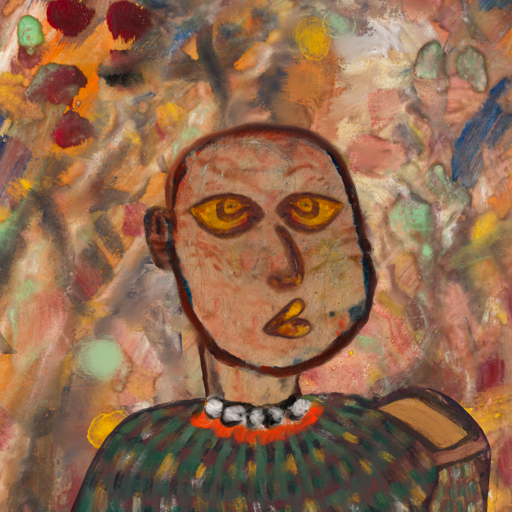
Background: Mother_And_Son_Mother, Head And Neck Side: Orphan, Face Side: Comrade, Bust: After_Raid, Hair Side: Blank, Head Accessory: Blank, Second Necklace: Blank, Necklace: An_Impression, Baby: Blank